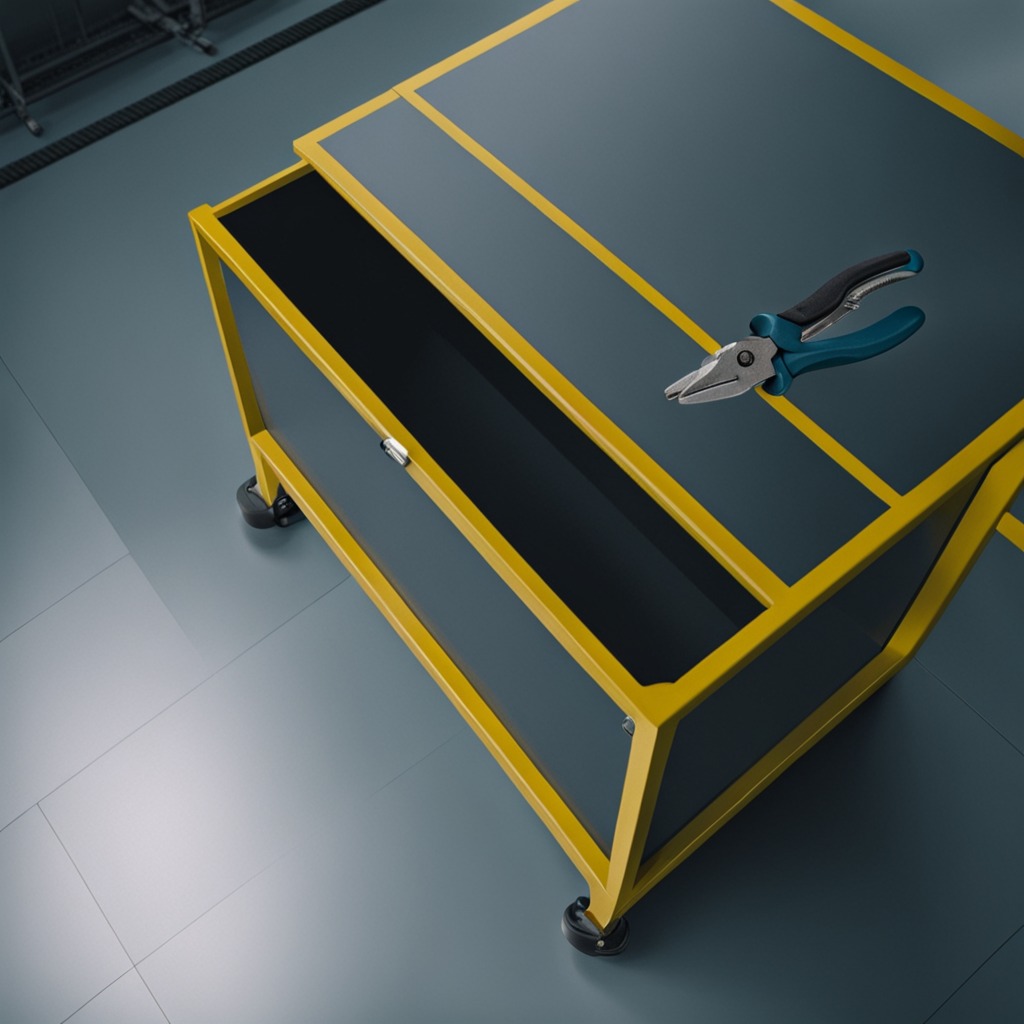
A plier is lying on a toolbox surface in an airplane hangar workshop 8K.